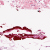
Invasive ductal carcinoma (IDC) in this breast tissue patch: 0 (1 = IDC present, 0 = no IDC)